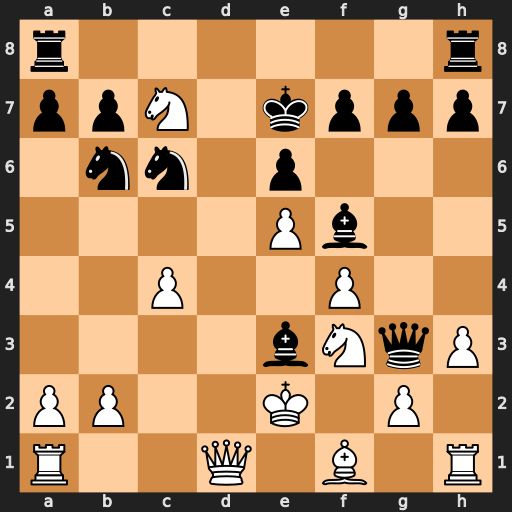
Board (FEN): r6r/ppN1kppp/1nn1p3/4Pb2/2P2P2/4bNqP/PP2K1P1/R2Q1B1R
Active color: w
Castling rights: -
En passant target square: -
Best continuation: Qd6#